Current action and preconditions to check: path_clear

Your task: For each precondition in the list above, predict whether it will hold at this action.

Consider the current scene as observed from the mobile robot's camera, and analyze the predicted future states of all dynamic agents (e.g., people, animals, vehicles, or any moving entities) within the NEXT SECOND.

IMPORTANT: Only answer "very likely" if you are absolutely certain—based on strong, clear evidence—that a dynamic agent will violate the precondition in the predicted future state. Do NOT answer "very likely" for unlikely, ambiguous, or low-probability risks.

Ask yourself for each precondition: Is there a high probability, with clear and convincing evidence, that the predicted future states of any dynamic agent will interfere with the predicted future state of the currently executing action within the NEXT SECOND, causing that precondition to fail?

Assess the risk level based on these predictions. Use "likely" or "very likely" if motions create a clear risk of interference.

Use "neutral" or "improbable" if agents are nearby but their predicted paths are clearly diverging or non-conflicting.

Failure Risk Categories: "very improbable", "improbable", "neutral", "likely", "very likely"

Answer Format: Output ONLY the probability_of_failure value from these categories: "very improbable", "improbable", "neutral", "likely", "very likely"

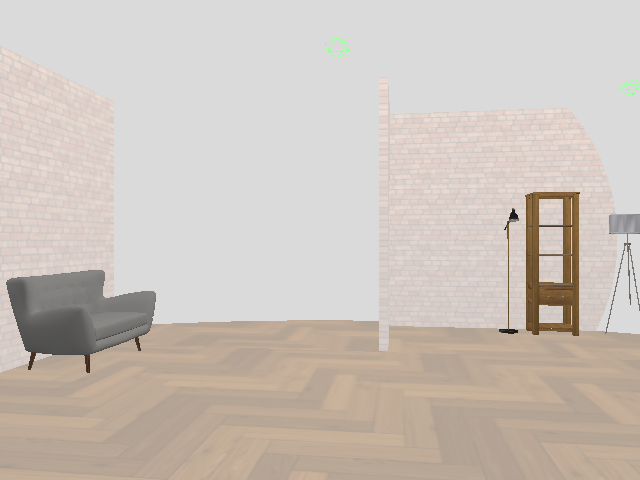

Answer: very improbable